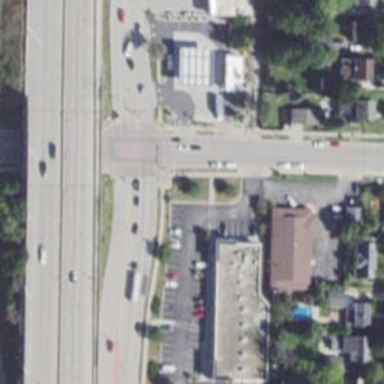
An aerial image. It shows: Tertiary road with separate sidewalks.